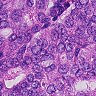
Metastatic tissue present: yes